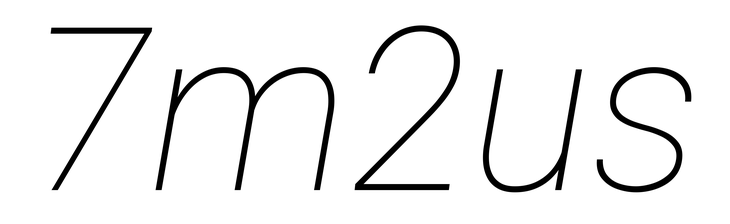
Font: Roboto-Italic_Thin_Italic